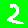
Digit: 2